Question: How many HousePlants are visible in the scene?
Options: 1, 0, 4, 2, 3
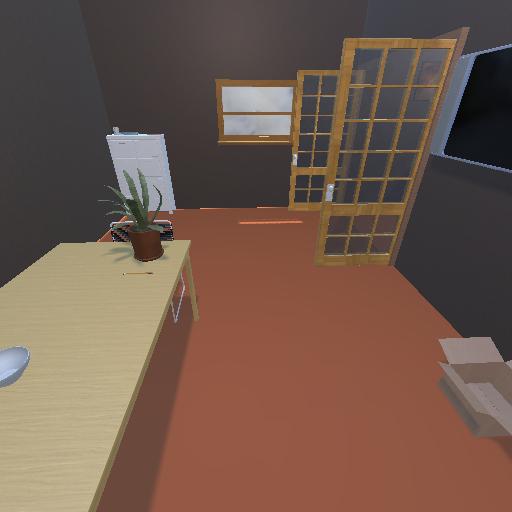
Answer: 1